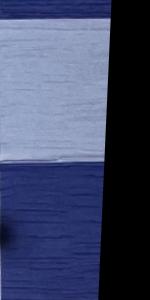
Label: Empty